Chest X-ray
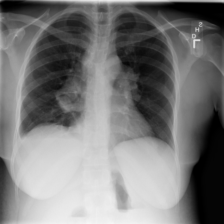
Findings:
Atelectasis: negative
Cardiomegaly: negative
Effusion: positive
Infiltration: negative
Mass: negative
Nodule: negative
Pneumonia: negative
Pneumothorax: negative
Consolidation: negative
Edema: negative
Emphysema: negative
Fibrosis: negative
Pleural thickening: negative
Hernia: negative